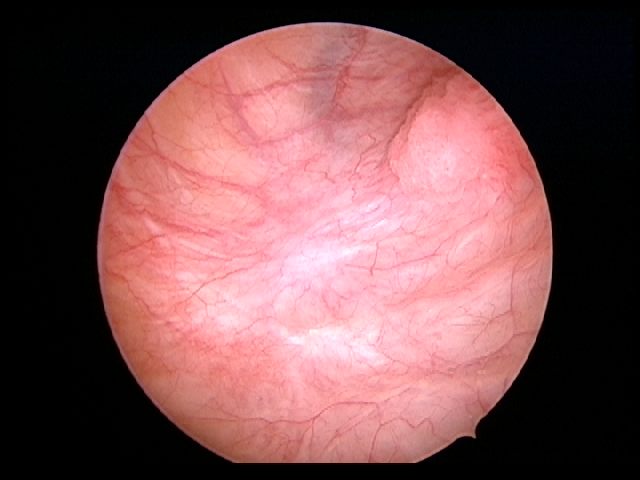
Modality: WLC
Class: Malignant
Subclass: LowGradePapillary
Lesion: L1
Stage: Ta
Morphology: Papillary
Bladder cancer association: Yes